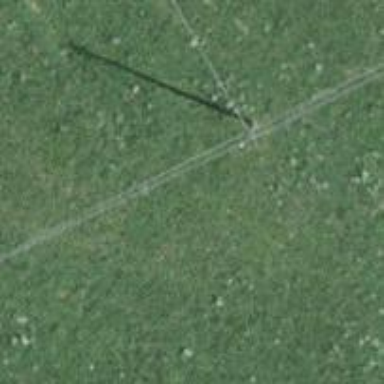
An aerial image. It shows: Minor power line.